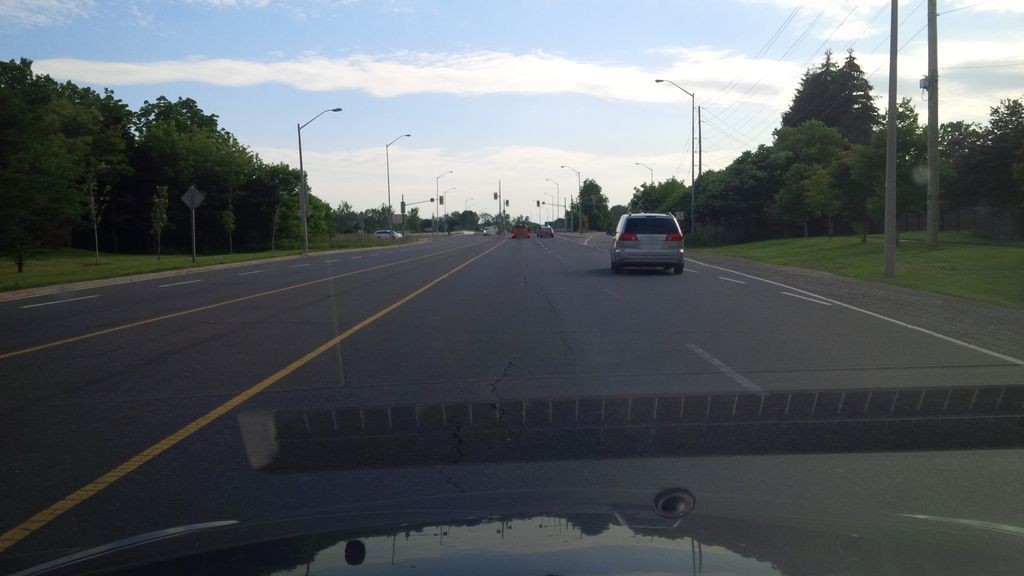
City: hamilton